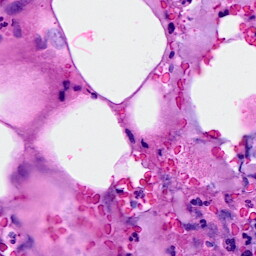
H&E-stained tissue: Breast